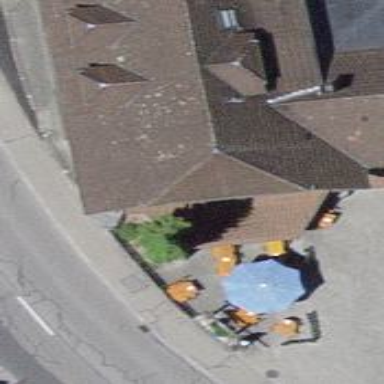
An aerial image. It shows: Pub.